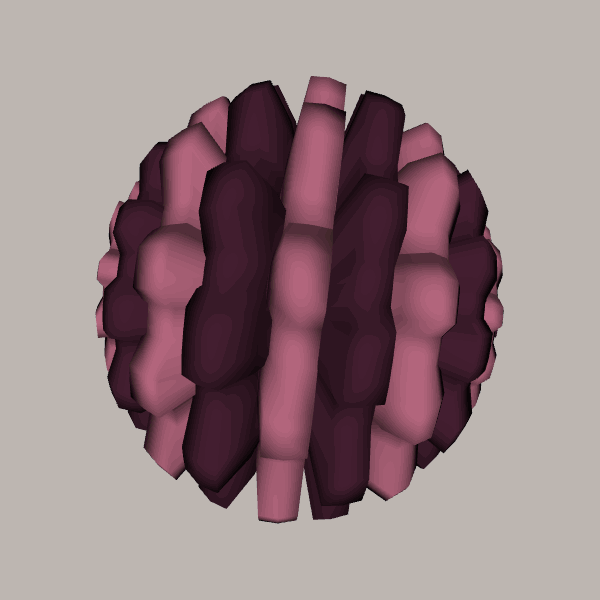
Background: light